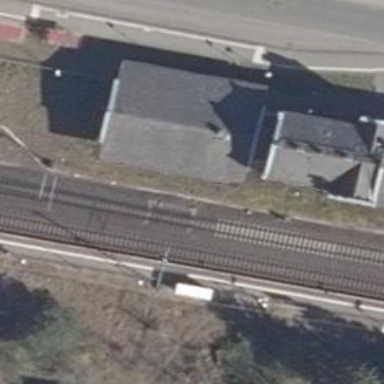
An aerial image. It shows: Railway signal.